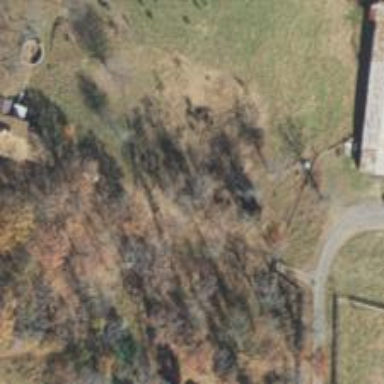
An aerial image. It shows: Driveway.